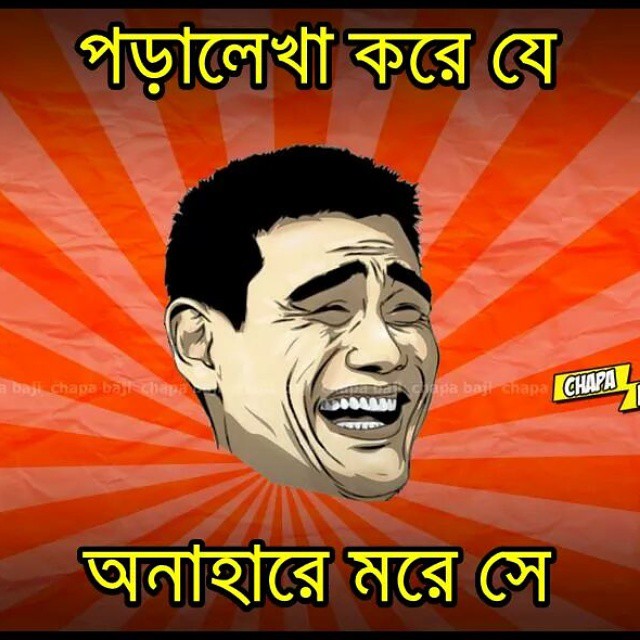
Caption: পড়ালেখা করে যে অনাহারে মরে সে
Label: non-hate